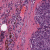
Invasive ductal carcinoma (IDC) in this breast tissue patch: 0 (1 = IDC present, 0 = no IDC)